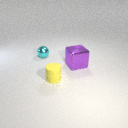
small cyan metal sphere behind small yellow rubber cylinder